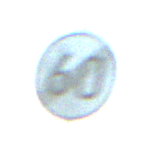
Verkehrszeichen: EndeGeschwindigkeit60
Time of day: SunriseSunset
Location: Outdoor (Nature)
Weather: PartlyCloudy
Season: NotSpecified
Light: Natural